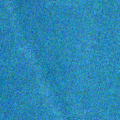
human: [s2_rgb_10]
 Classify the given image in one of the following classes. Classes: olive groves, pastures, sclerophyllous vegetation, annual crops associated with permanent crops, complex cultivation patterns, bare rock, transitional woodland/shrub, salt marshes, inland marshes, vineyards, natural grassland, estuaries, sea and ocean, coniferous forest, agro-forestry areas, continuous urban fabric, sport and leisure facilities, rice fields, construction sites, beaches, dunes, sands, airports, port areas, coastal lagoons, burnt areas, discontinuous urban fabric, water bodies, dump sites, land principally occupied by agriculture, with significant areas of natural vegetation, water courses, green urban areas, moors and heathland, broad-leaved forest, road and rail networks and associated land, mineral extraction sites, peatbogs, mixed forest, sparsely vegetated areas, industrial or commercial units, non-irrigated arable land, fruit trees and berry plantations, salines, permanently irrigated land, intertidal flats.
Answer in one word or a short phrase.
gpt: sea and ocean